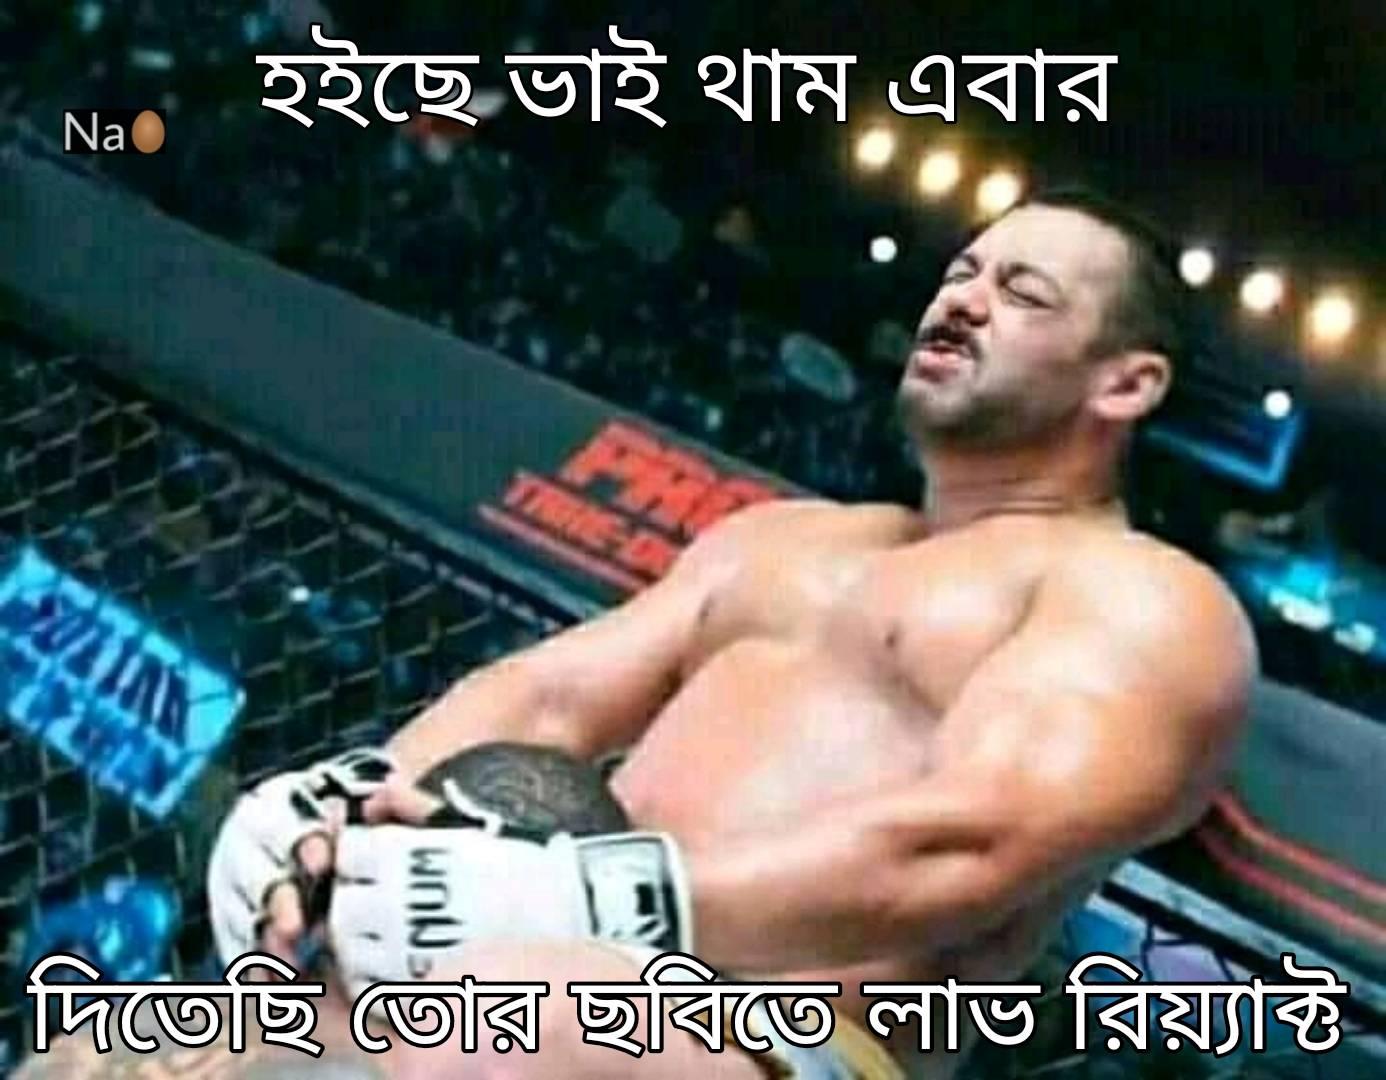
Caption: হইছে ভাই থাম এবার   দিতেছি তোর ছবিতে লাভ রিয়্যাক্ট
Label: non-hate